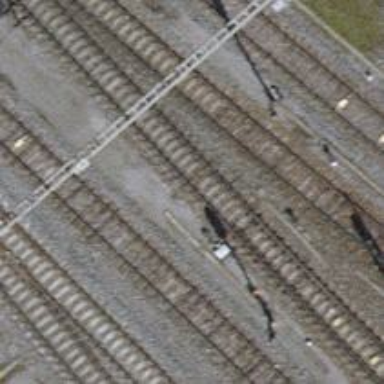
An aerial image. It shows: Railway signal.